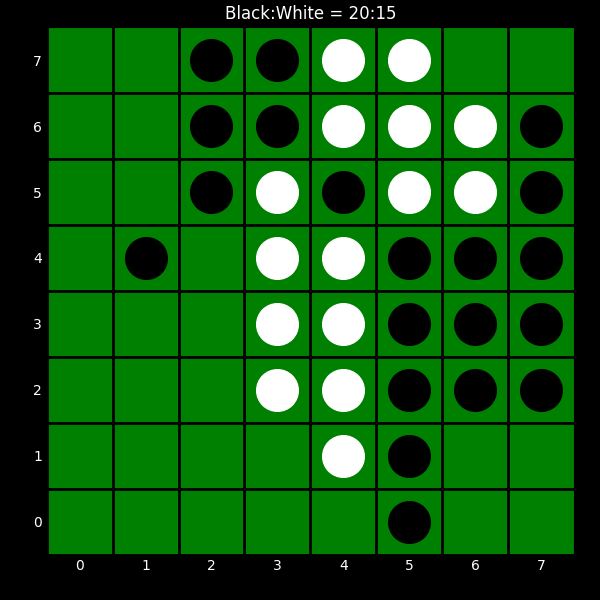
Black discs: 20
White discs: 15